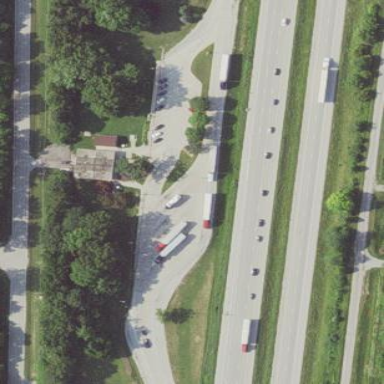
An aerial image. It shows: Rest area on the road.